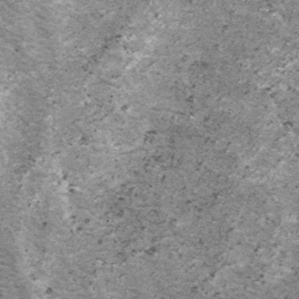
Label: frost